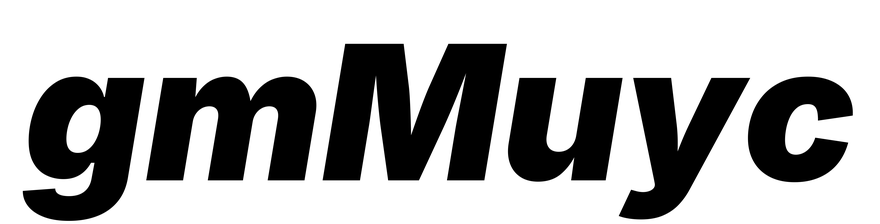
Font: Inter-Italic_Black_Italic